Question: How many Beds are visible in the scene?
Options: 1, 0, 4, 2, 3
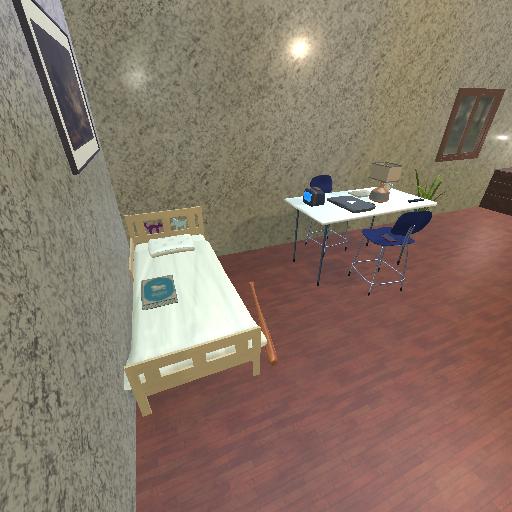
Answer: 1